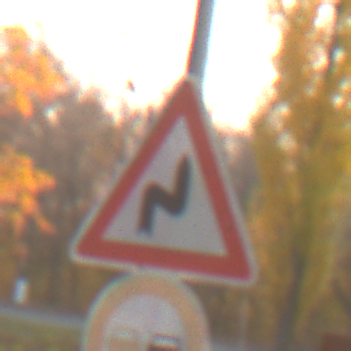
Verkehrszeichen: DoppelkurveRechts
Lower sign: Ueberholverbot
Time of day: SunriseSunset
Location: Roofed (Suburban)
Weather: Clear
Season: NotSpecified
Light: Natural